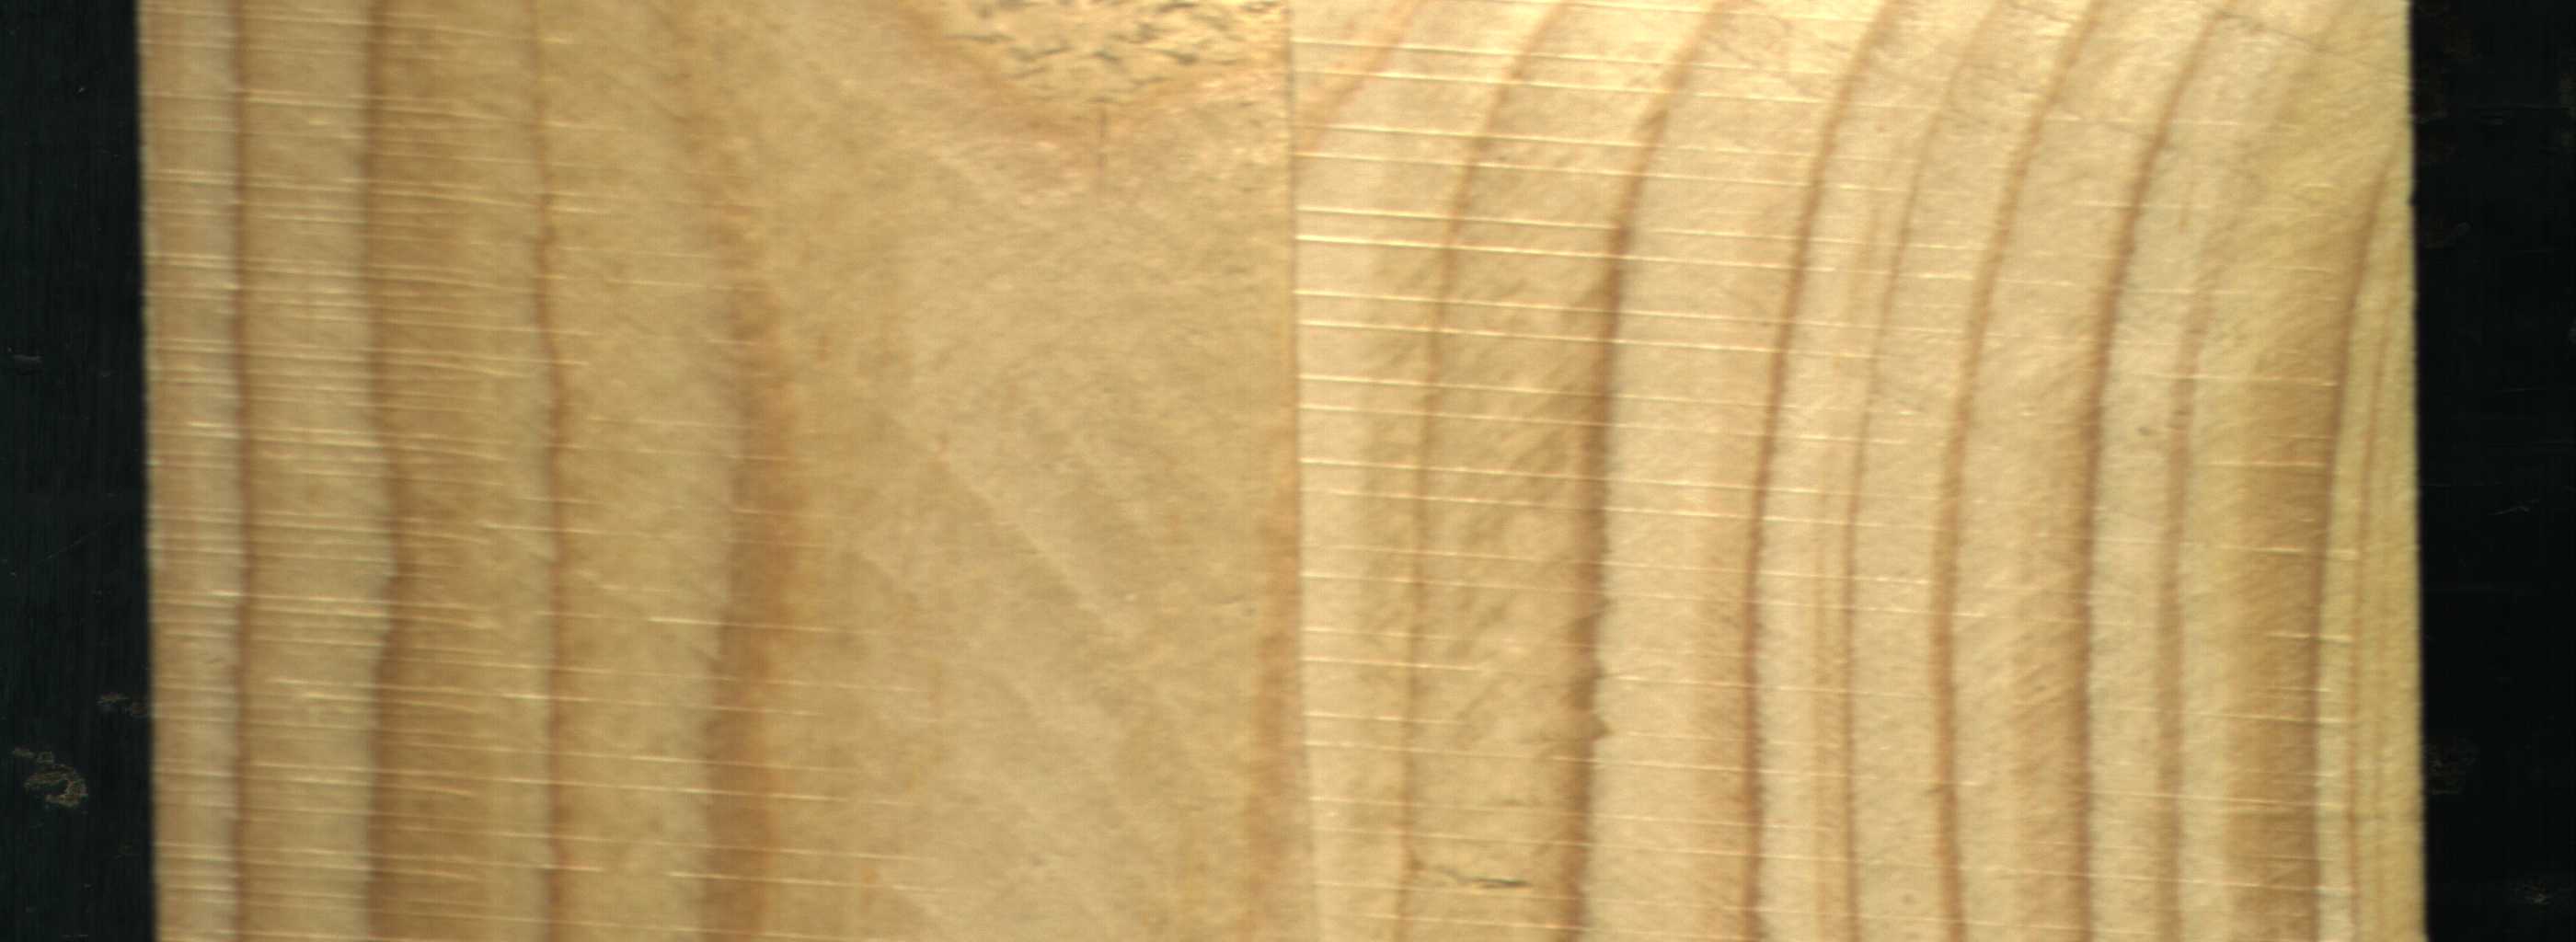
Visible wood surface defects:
Quartzity